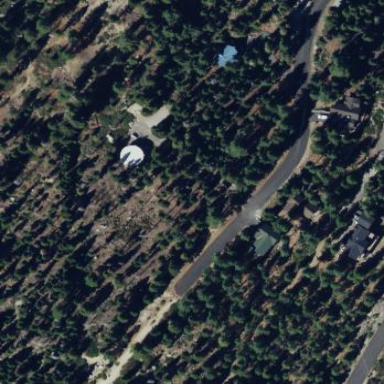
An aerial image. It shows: Residential area surrounded by evergreen needle-leaved woodland.